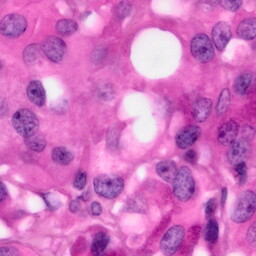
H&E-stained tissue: Pancreatic